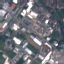
Label: Industrial